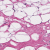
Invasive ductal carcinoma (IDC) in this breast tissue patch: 0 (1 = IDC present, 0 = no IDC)